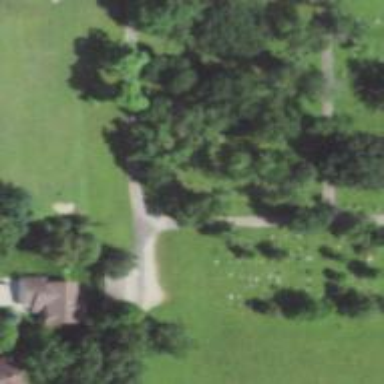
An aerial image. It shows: Asphalt driveway designated for the cemetery.